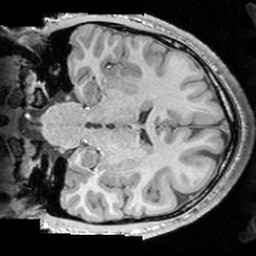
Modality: T1w
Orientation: coronal
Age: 20
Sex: male
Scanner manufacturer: siemens
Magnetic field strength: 3 T
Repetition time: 1.63 s
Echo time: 0.00311 s